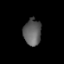
Tissue: lung
Cell type: Endothelial cells
Senescence score: 0.6532
Nuclear area (px): 454
Mean DAPI intensity: 95.581